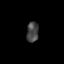
Tissue: skin
Cell type: Epithelial cells
Senescence score: 0.2438
Nuclear area (px): 240
Mean DAPI intensity: 69.433